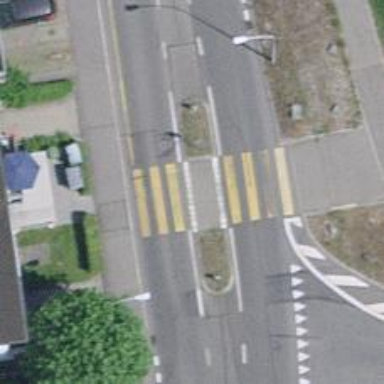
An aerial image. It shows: Kerb serving as barrier.